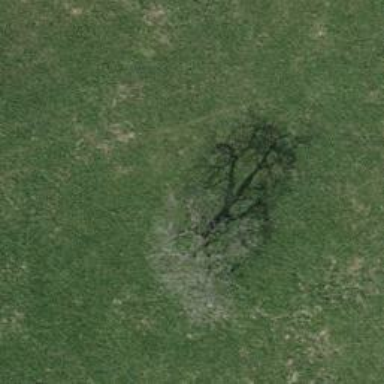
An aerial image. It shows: Beautiful tree in nature.